Question: I have values like " 11(space)", "109", "X(space)(space)", "9(space)(space)", "15(space)" etc. in a column called MyCode that is varchar(3).
When I order them I have a prolbme like 11 appears before 109 when I ORDER them in ASC order.
I want to align the values to right by adding empty char in front so that ORDER would result:
'''
" 11"
..
"109"
'''
: How can I write my SELECT MyChar FROM MyTable so that for a value "1(space)(space)" it should return "(space)(space)1" etc. ?
---
@gbn: Your answer did what I needed but the output didnt change:

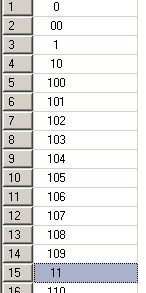
Answer: Use this to always pad with leading spaces to a fixed length
'''
SELECT RIGHT(
SPACE(5) +
REPLACE(REPLACE(REPLACE(REPLACE(RTRIM(MyChar), CHAR(160), ''), CHAR(9), ''), CHAR(10), ''), CHAR(13), '')
, 5) AS Justified
FROM MyTable
ORDER BY Justified
'''
If you change one '5', you need to change both
Edit: added RTRIM
Edit 2: added hard space + other non-printable detection
What does this give you?
'''
SELECT ASCII(RIGHT(MyChar, 1) FROM MyTable
'''